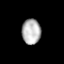
Tissue: lung
Cell type: Epithelial cells
Senescence score: 0.2358
Nuclear area (px): 466
Mean DAPI intensity: 181.835